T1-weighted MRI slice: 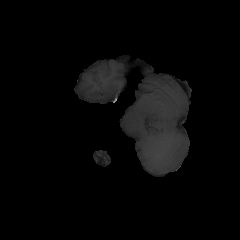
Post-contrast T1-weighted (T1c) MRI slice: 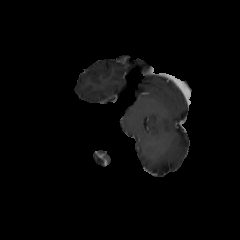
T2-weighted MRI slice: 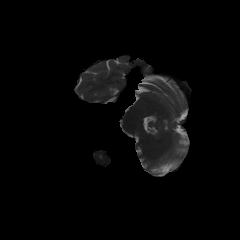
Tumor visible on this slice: no